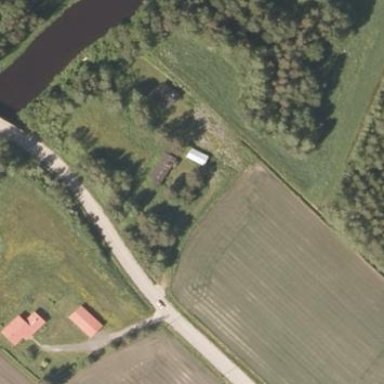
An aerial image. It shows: Farmyard area.